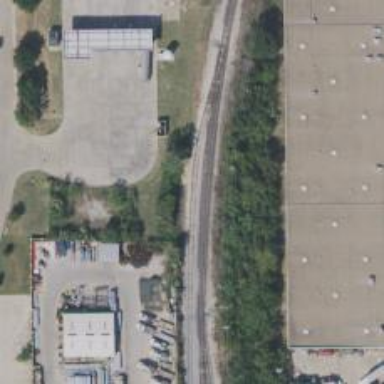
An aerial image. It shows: Railway yard.